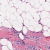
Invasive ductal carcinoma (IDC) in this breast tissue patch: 1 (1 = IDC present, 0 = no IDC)